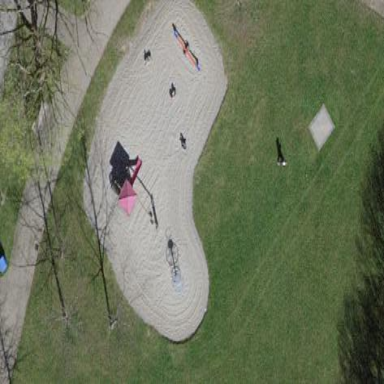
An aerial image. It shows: Playground area for leisure land.